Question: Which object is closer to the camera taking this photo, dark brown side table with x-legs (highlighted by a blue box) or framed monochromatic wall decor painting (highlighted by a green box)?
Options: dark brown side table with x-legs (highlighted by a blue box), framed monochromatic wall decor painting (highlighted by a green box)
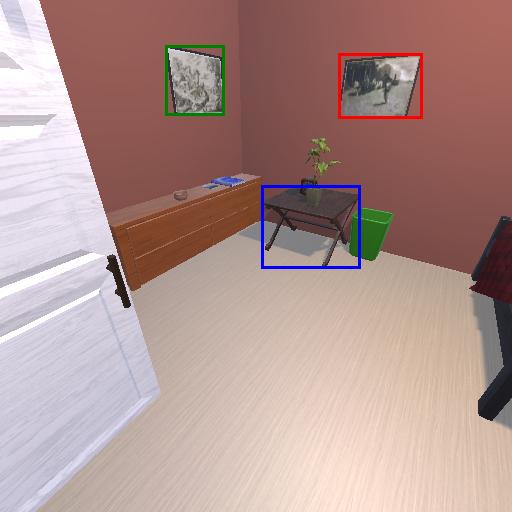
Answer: dark brown side table with x-legs (highlighted by a blue box)